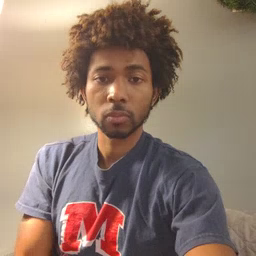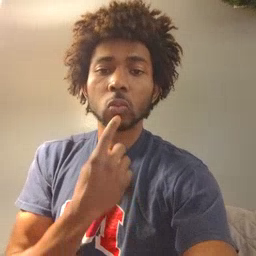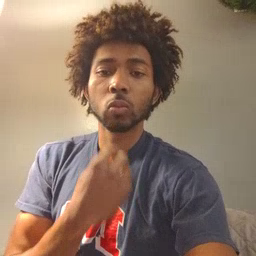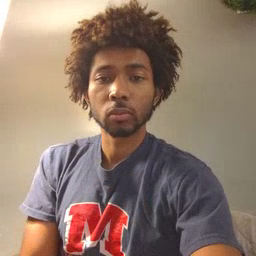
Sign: red